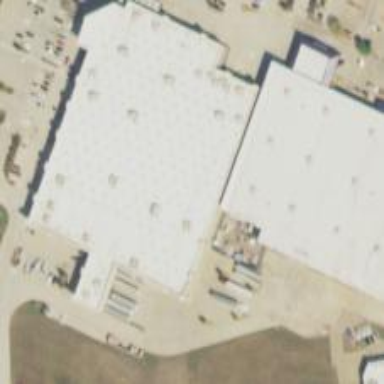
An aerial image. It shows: Wholesale shop building.